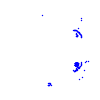
Particle: electron